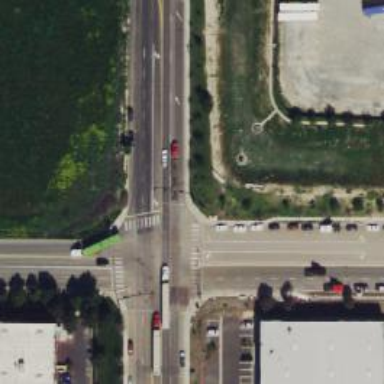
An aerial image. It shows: Solid stop line on the road.